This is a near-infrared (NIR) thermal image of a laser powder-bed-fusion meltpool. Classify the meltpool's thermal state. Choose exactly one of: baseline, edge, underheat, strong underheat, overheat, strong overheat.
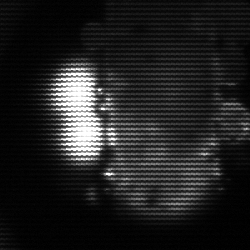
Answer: strong underheat